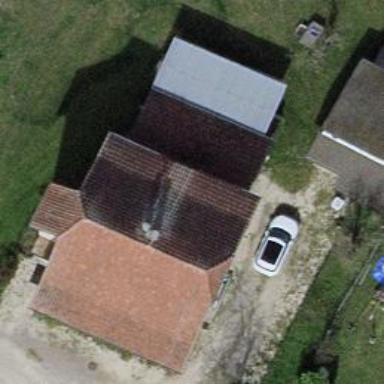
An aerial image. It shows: Semidetached house.